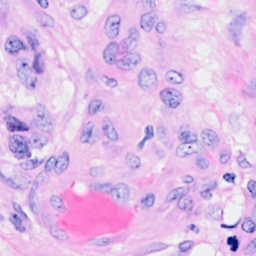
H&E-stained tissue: Breast